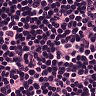
Metastatic tissue present: no